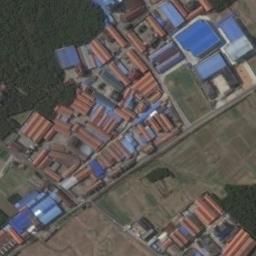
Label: industrial_area